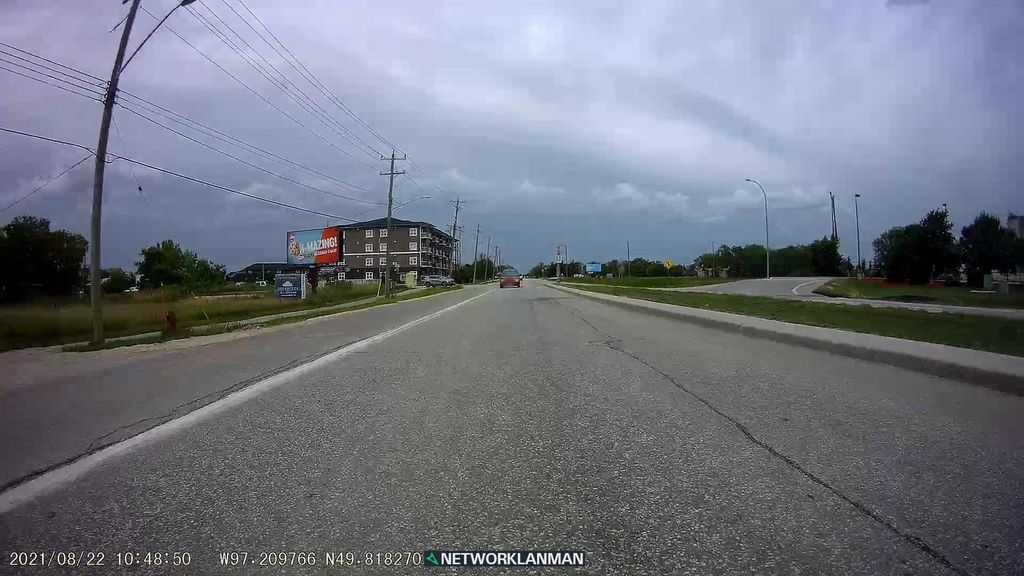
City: winnipeg